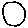
Label: circle